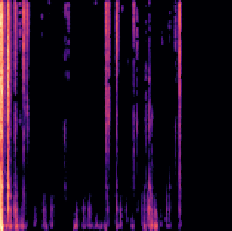
Sound class: Fire crackling